Interaction volume radius: 10 \u00c5
Interaction volume height: 20 \u00c5
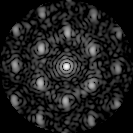
Disorder parameter: 0.4555